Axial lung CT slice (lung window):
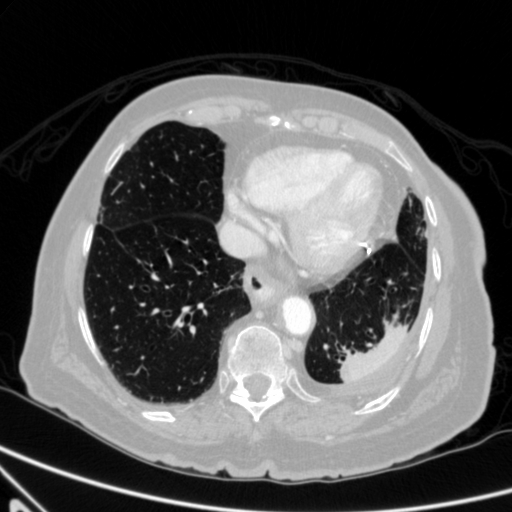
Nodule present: no